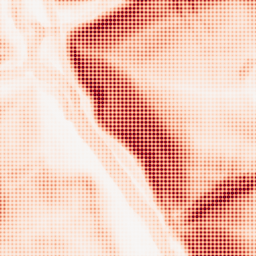
Category: morphological
Decomposition family: morphological_square
Decomposition parameters: operation: gradient
size: 10
Upsampling method: sinc_blackman
Upsampling parameters: scale: 8
kernel_size: 8
Upsampling scale: 8